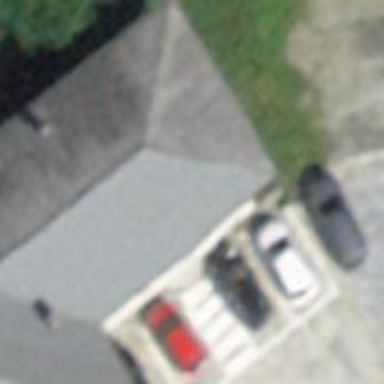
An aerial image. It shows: Street-side parking area.